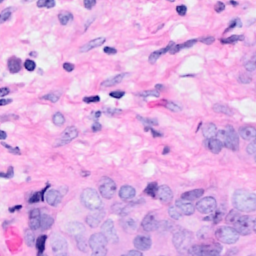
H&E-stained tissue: Breast